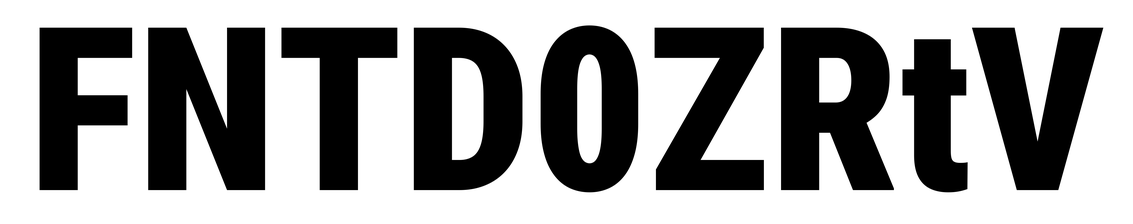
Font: Roboto_Condensed_Black